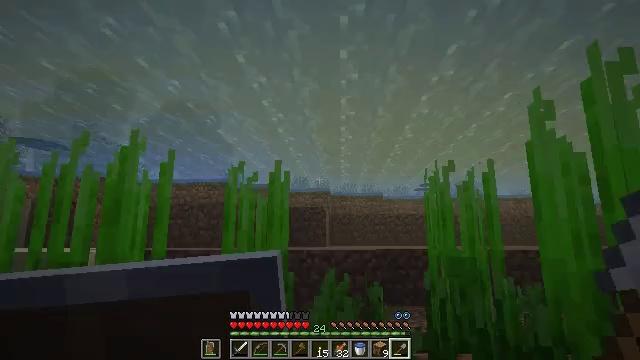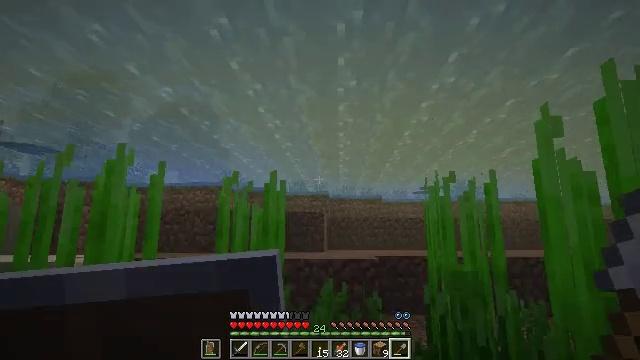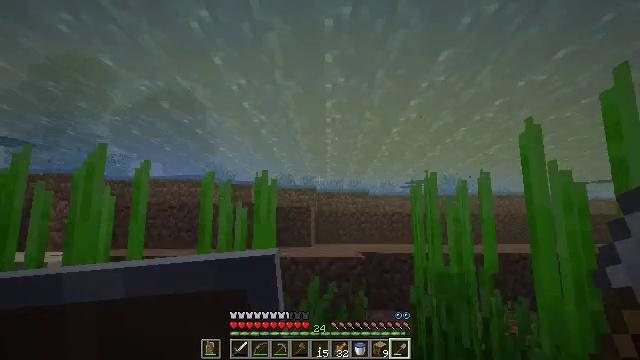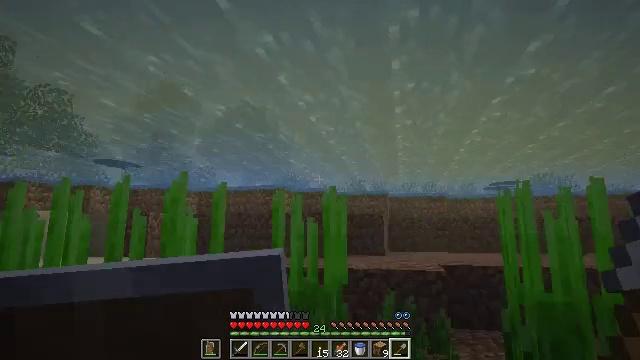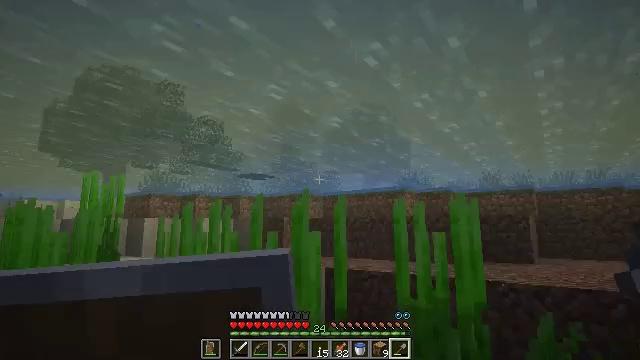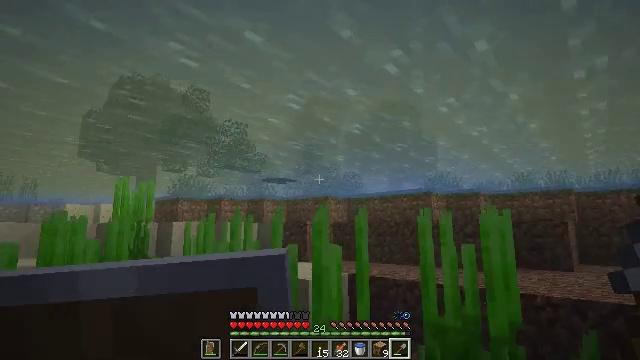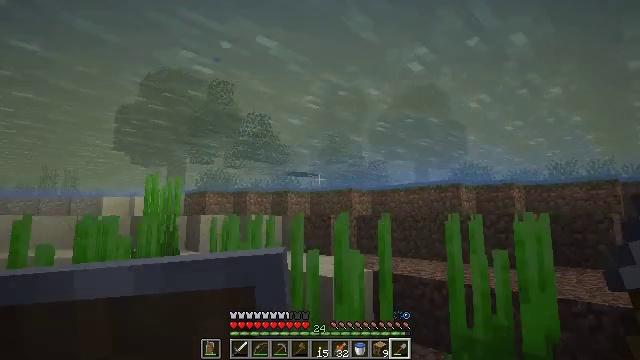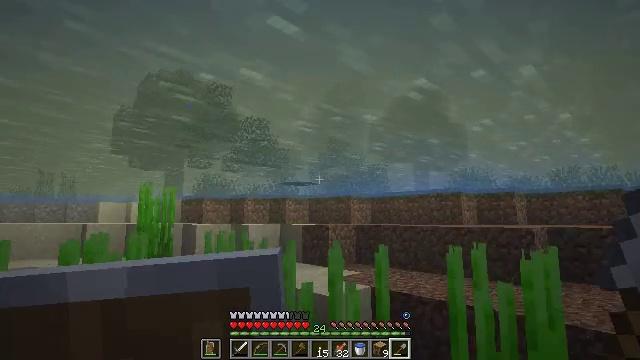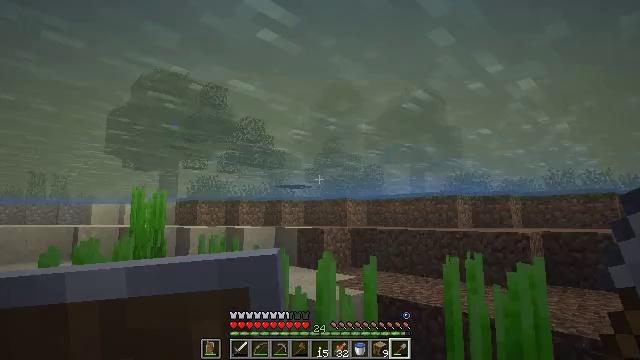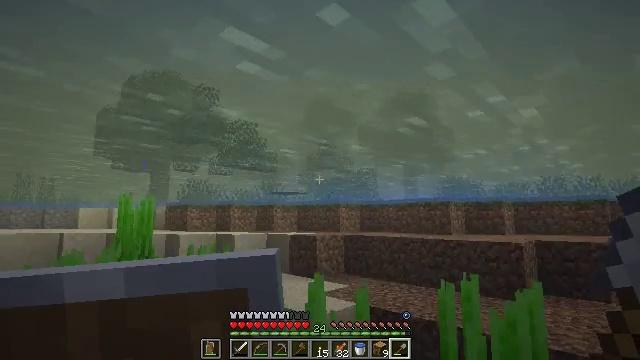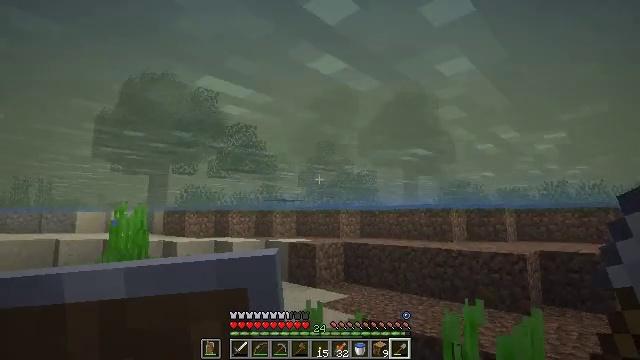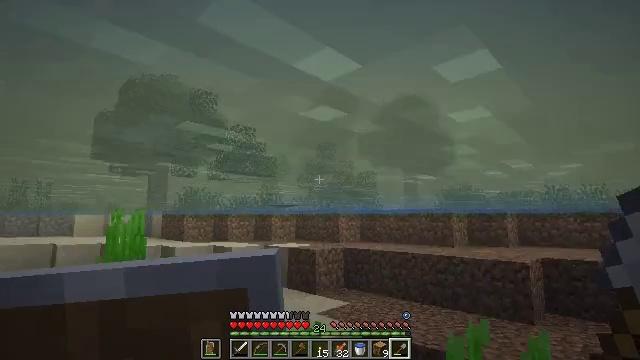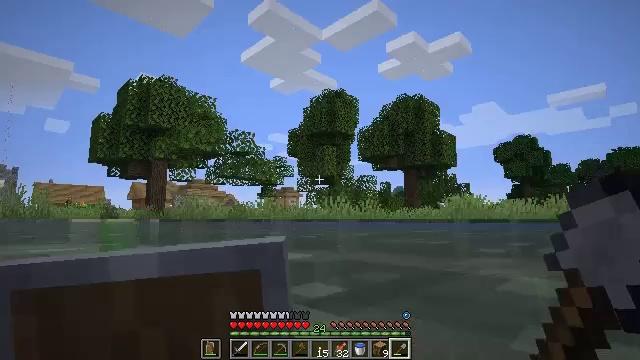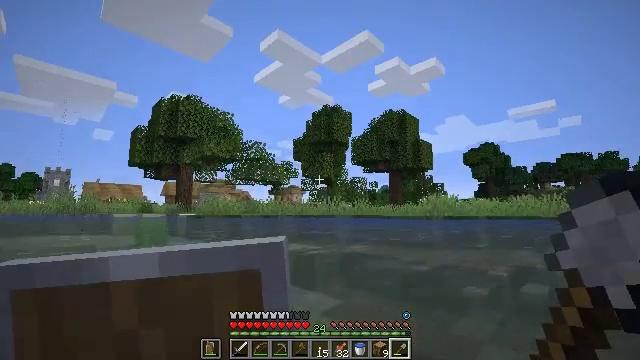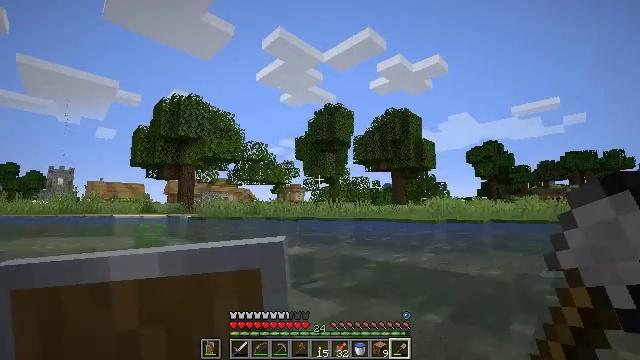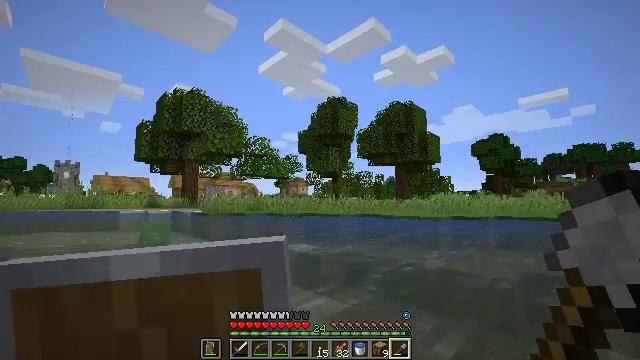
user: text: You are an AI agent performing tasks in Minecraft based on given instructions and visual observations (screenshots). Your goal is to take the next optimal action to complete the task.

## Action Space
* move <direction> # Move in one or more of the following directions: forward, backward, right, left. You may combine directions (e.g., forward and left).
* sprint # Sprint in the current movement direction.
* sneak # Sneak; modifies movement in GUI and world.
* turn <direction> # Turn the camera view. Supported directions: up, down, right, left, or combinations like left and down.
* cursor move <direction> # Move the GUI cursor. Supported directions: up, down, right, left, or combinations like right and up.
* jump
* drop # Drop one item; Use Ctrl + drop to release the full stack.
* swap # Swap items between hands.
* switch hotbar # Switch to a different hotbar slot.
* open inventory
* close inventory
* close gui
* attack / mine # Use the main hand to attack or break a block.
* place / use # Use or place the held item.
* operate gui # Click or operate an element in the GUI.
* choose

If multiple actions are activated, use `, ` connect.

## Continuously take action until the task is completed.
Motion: motion action
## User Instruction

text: Attack the clay block to obtain it.
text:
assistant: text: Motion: move forward, jump
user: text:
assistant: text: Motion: move forward, turn right and down, jump
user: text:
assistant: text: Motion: move forward, turn left, jump
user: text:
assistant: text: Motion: move forward, turn left, jump
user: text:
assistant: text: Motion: move forward, turn left, jump
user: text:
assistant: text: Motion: move forward, turn left and down, jump
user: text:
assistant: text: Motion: move forward, jump
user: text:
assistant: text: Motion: move forward, jump
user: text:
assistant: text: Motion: move forward, turn right, jump
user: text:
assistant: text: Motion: move forward, jump
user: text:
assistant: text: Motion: move forward, jump
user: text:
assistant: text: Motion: move forward, jump
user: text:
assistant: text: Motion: move forward, jump
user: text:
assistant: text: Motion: move forward, jump
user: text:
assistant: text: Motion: move forward, turn down, jump
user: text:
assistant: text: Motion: move forward, jump
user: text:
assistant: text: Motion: move forward, jump
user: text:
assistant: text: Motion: move forward, jump
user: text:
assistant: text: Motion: move forward, jump
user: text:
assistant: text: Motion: move forward, turn down, jump
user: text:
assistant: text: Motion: move forward, jump
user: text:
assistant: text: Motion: move forward, turn down, jump
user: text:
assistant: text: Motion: move forward, jump
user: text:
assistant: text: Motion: move forward, turn left and down, jump
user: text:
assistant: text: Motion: move forward, turn left and down, jump
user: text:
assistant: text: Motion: move forward, turn left and down, jump
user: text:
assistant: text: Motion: move forward, turn left, jump
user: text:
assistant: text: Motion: move forward, jump
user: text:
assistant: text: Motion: move forward, jump
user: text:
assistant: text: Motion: move forward, turn right and up, jump